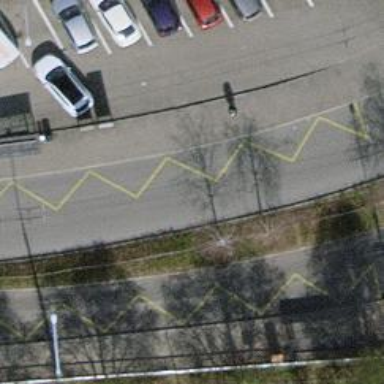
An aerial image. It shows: Asphalt platform for public transport.